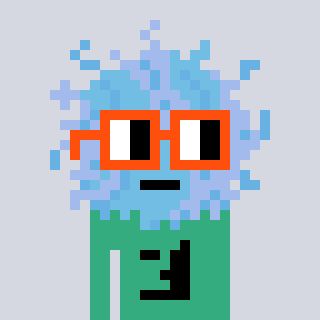
a pixel art character with square orange glasses, a lint-shaped head and a teal-colored body on a cool background